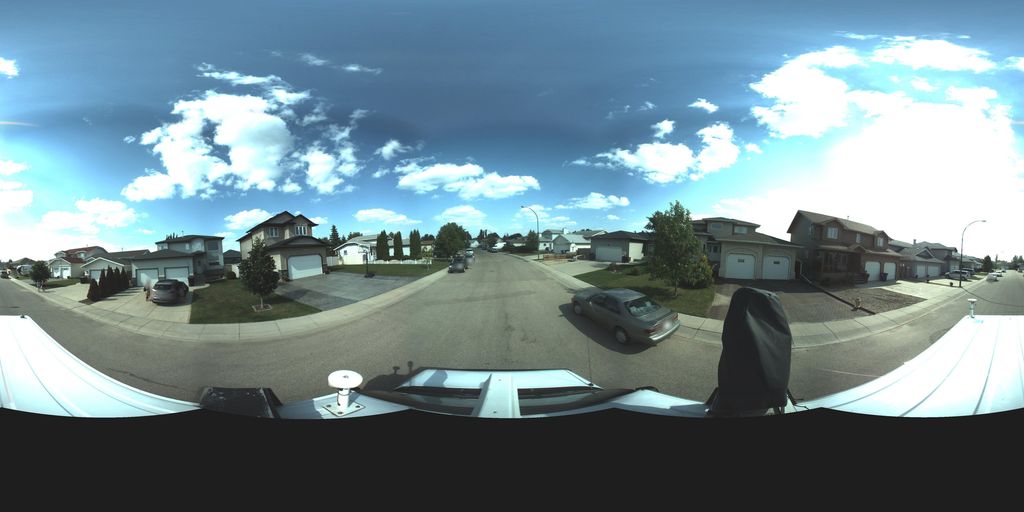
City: saskatoon